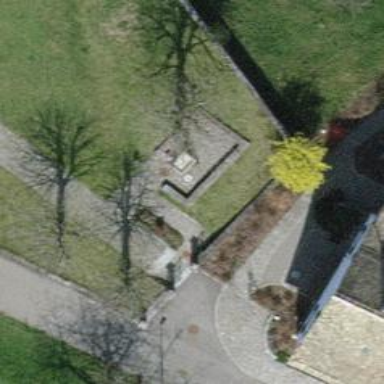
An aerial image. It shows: Brown bench in the vicinity.